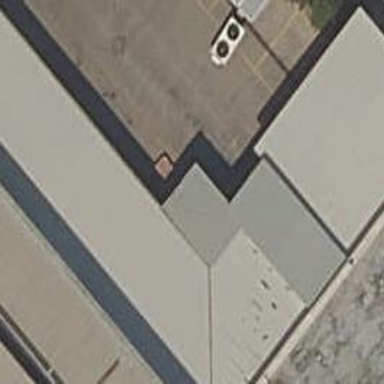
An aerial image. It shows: View of roof of building.